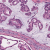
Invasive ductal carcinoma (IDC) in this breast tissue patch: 1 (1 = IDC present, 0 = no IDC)